Interaction volume radius: 5 \u00c5
Interaction volume height: 10 \u00c5
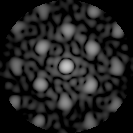
Disorder parameter: 0.3365